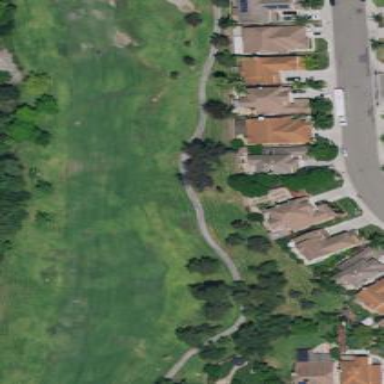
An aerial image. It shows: Grassy area designated as golf fairway.